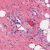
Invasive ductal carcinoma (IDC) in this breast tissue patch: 0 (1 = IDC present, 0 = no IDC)